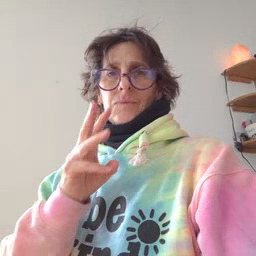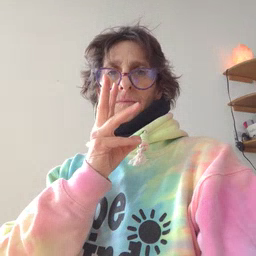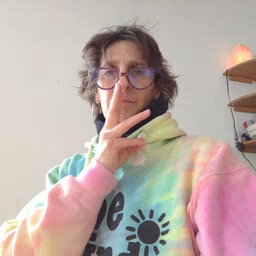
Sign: water